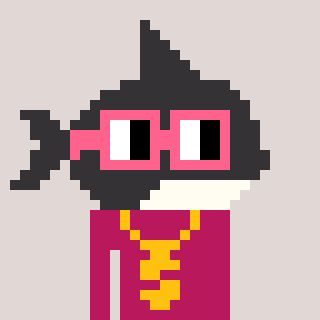
a pixel art character with square pink glasses, a orca-shaped head and a darkpink-colored body on a warm background